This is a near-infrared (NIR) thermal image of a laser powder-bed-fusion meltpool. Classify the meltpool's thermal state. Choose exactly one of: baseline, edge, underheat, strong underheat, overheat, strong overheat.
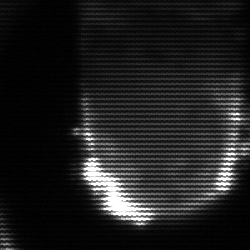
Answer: baseline